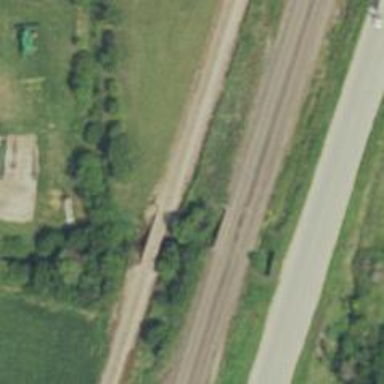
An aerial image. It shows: Bridge over railway line.